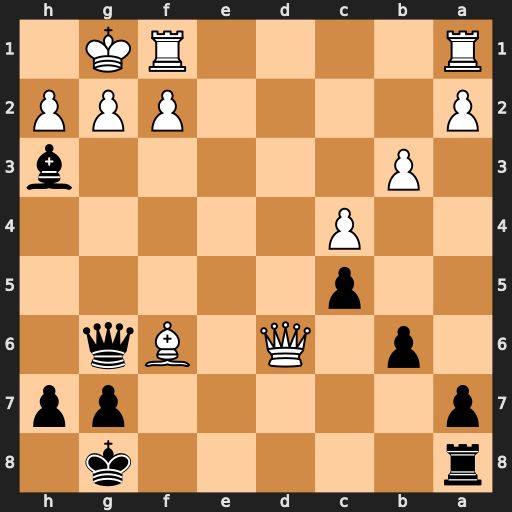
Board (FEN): r5k1/p5pp/1p1Q1Bq1/2p5/2P5/1P5b/P4PPP/R4RK1
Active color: b
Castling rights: -
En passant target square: -
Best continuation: Qxg2#